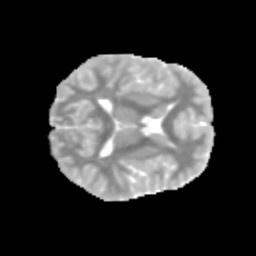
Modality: MD
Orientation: axial
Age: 11
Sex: male
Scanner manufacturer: siemens
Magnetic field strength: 3 T
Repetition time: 3.8 s
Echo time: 0.07 s